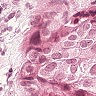
Metastatic tissue present: yes